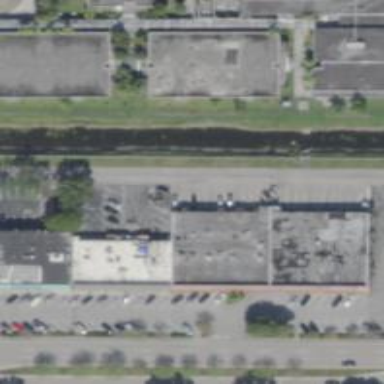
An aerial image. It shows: Swimming pool shop.